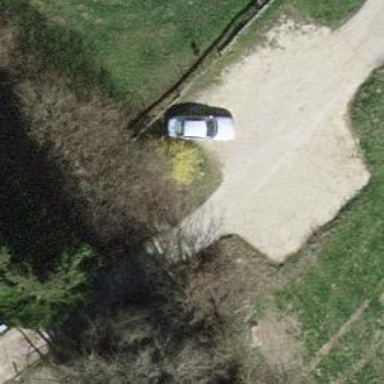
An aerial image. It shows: Compacted driveway used as service road.